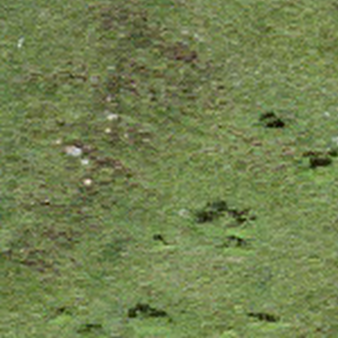
Label: other